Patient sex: M
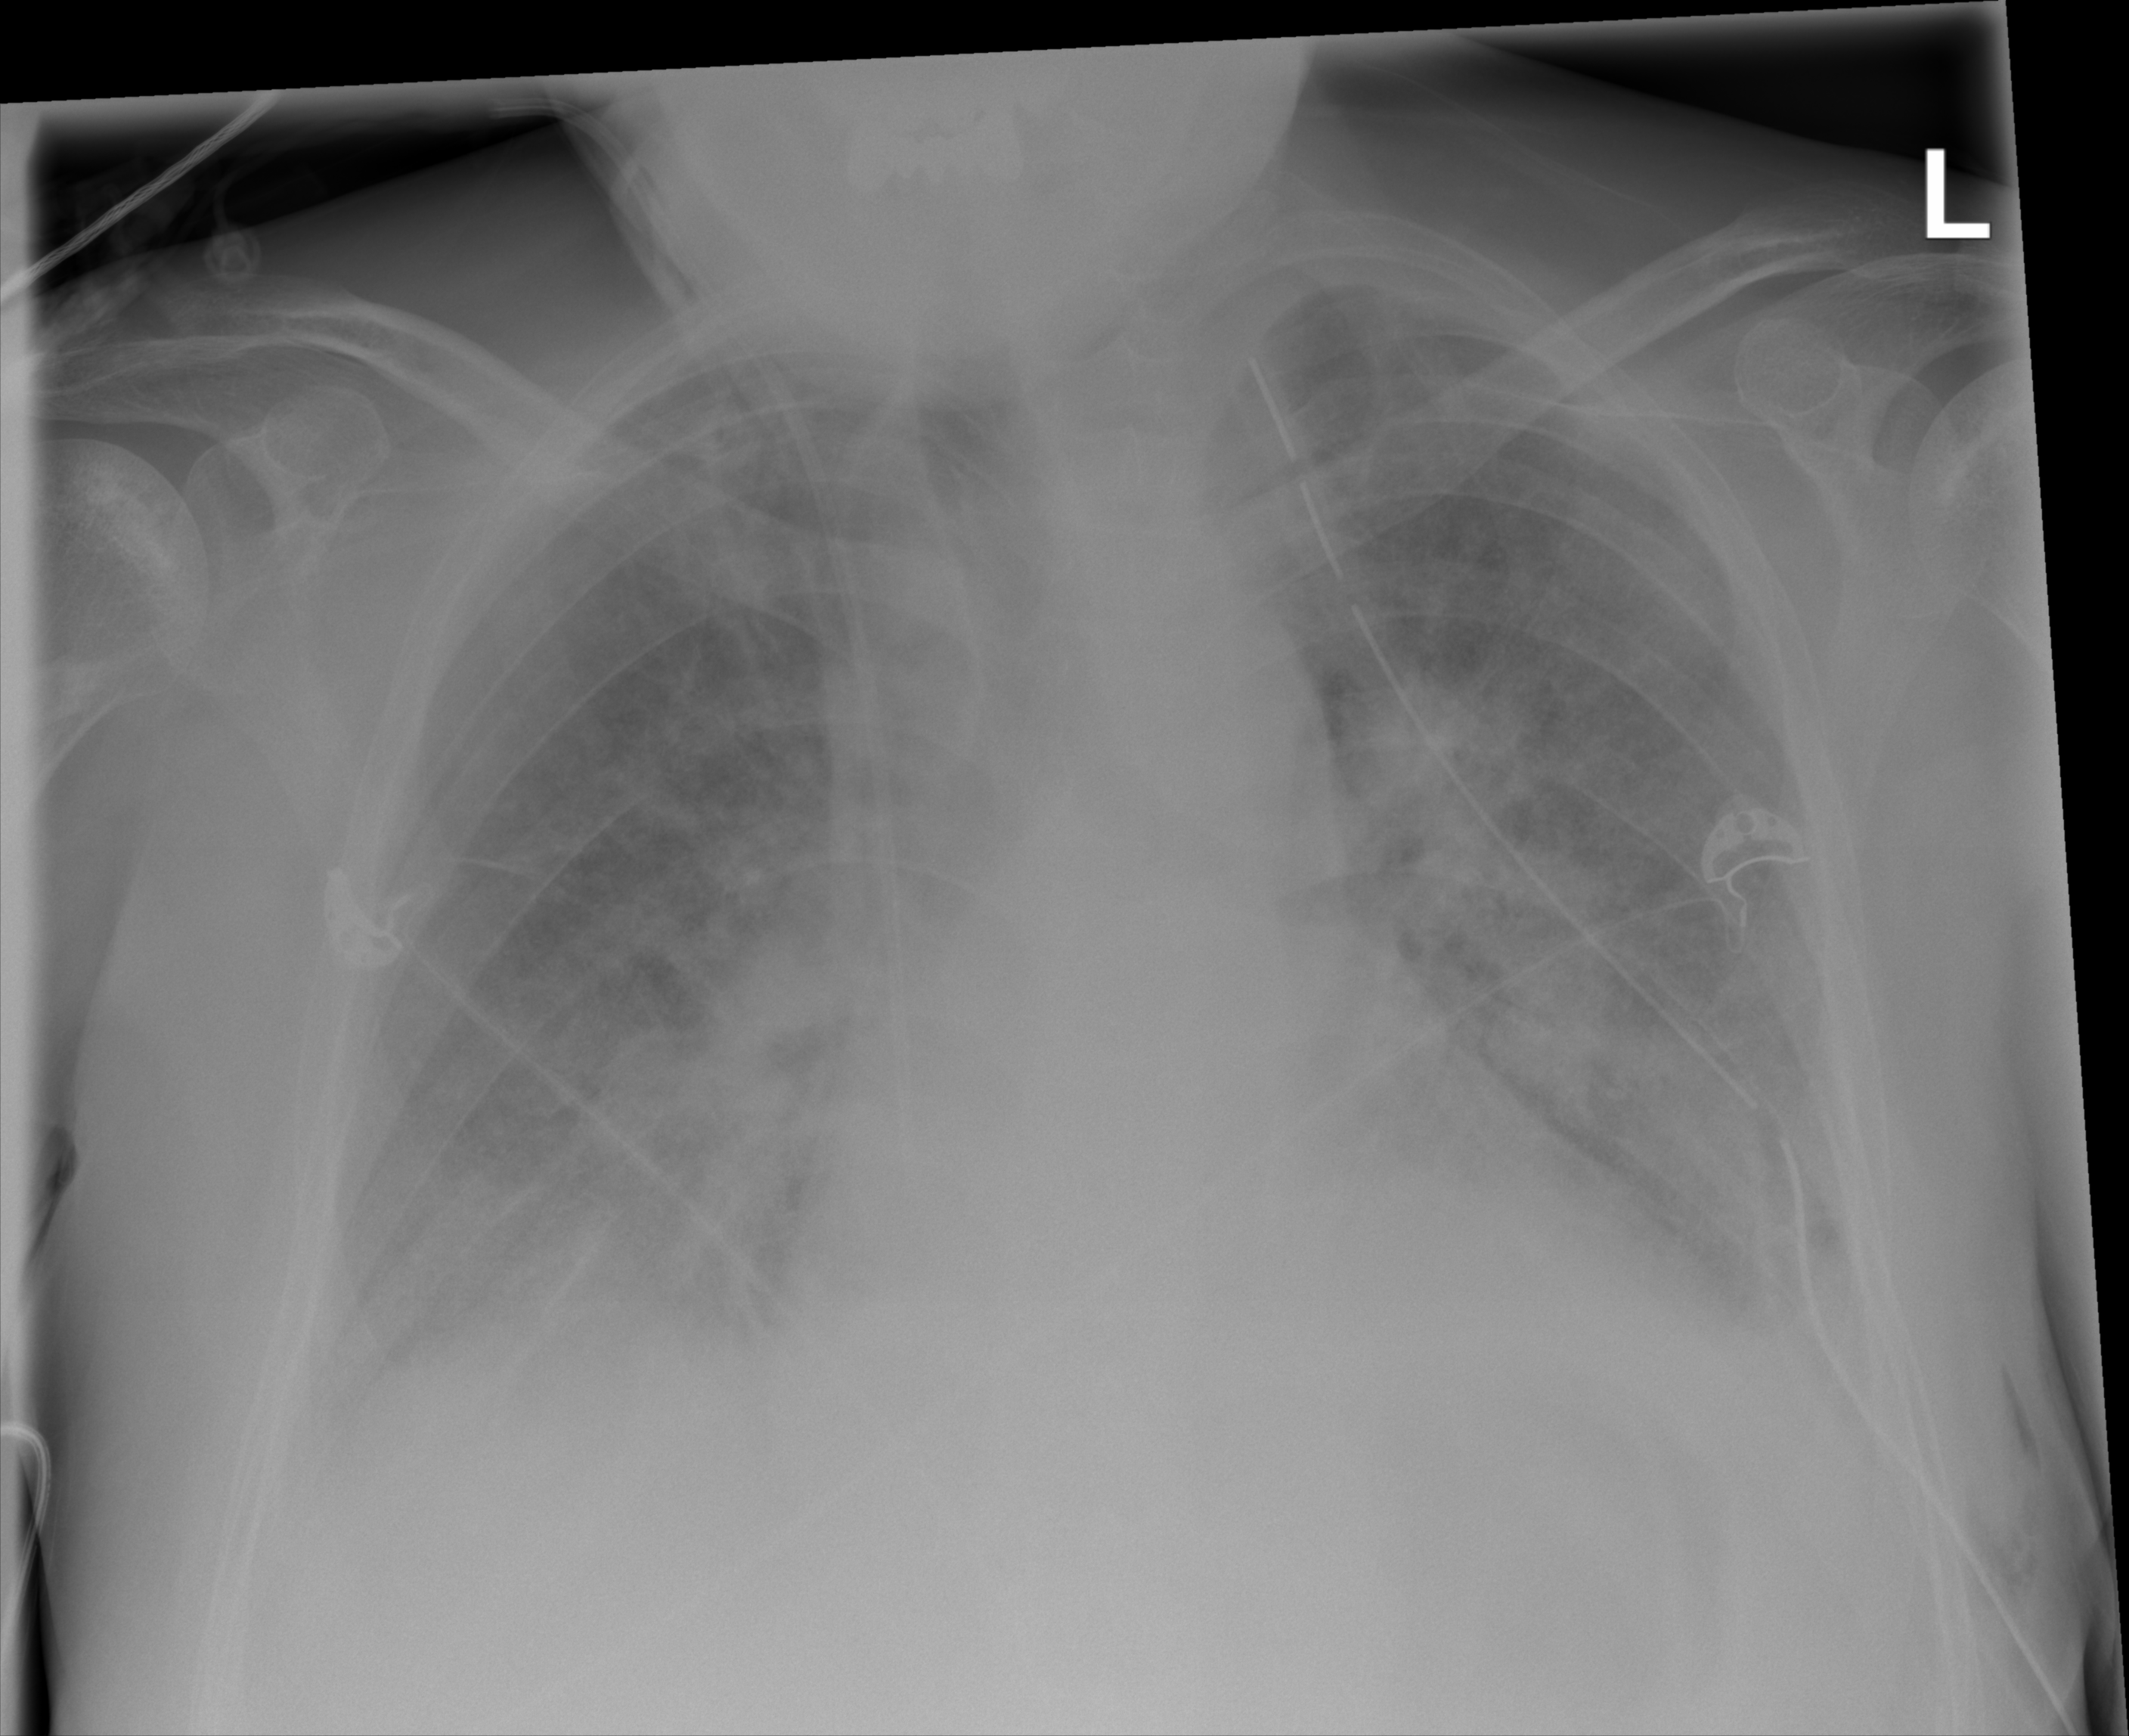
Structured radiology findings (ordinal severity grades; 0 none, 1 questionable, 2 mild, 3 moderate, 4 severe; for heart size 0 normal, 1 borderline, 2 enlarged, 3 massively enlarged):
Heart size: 2
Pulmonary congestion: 2
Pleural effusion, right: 2
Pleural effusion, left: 2
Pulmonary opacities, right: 2
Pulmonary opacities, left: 2
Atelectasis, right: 2
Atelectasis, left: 2